Interaction volume radius: 10 \u00c5
Interaction volume height: 10 \u00c5
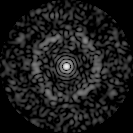
Disorder parameter: 0.8066